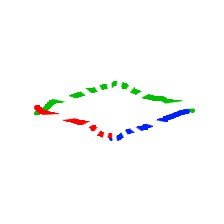
Shape: rhombus